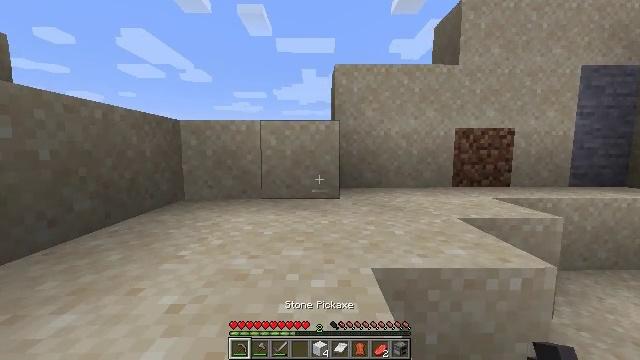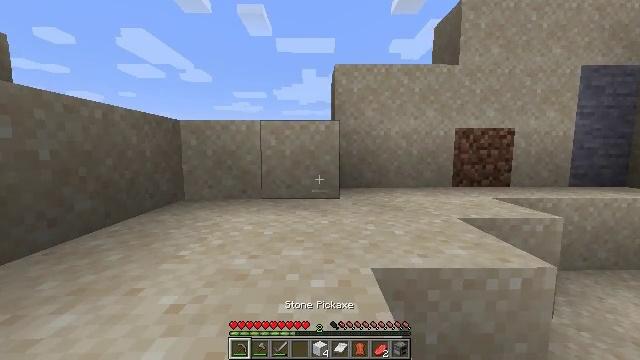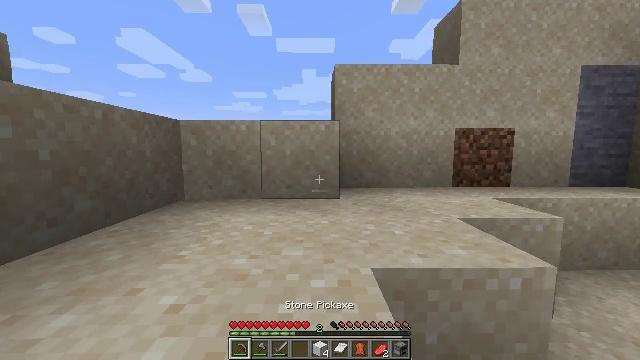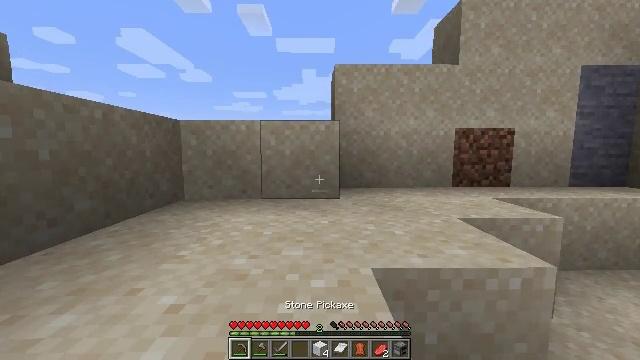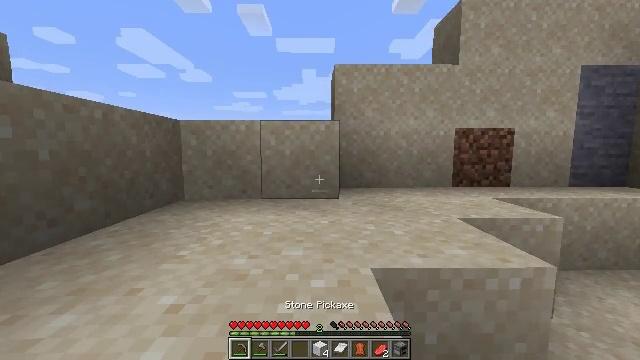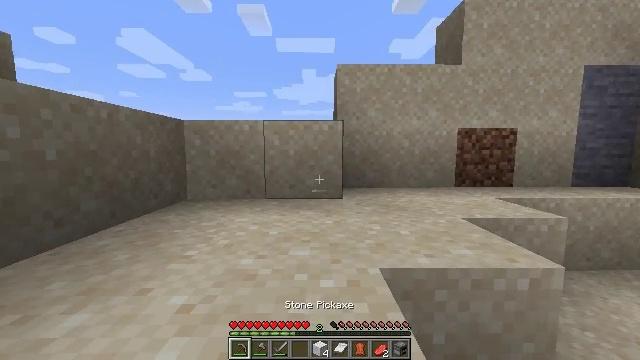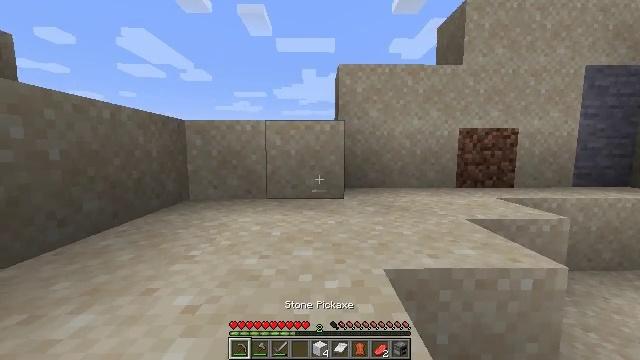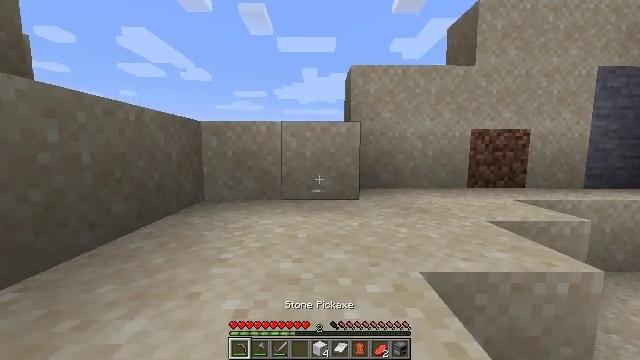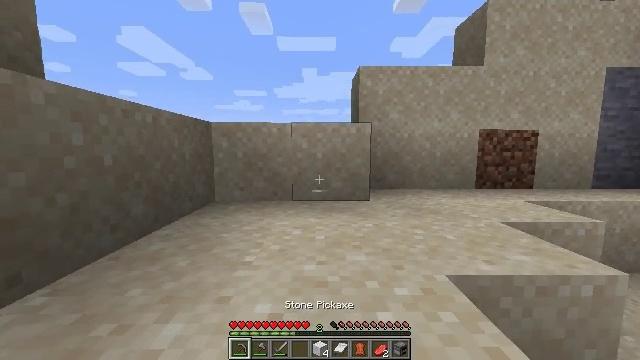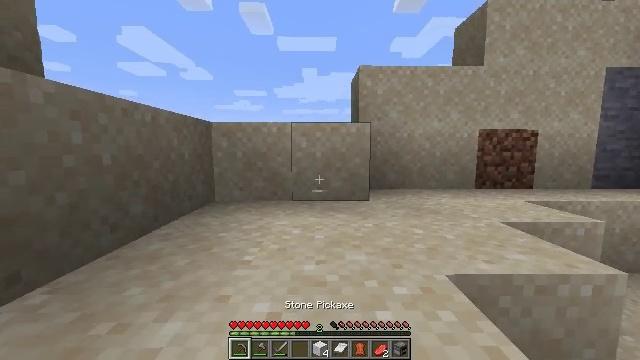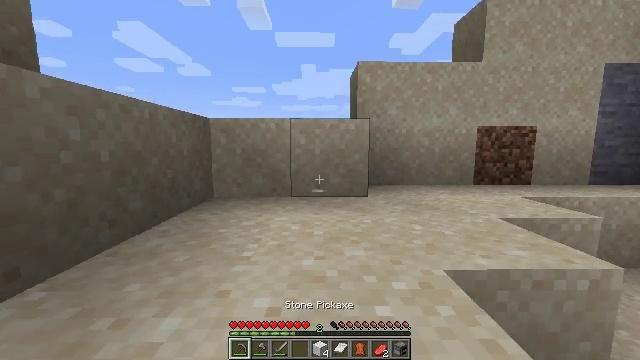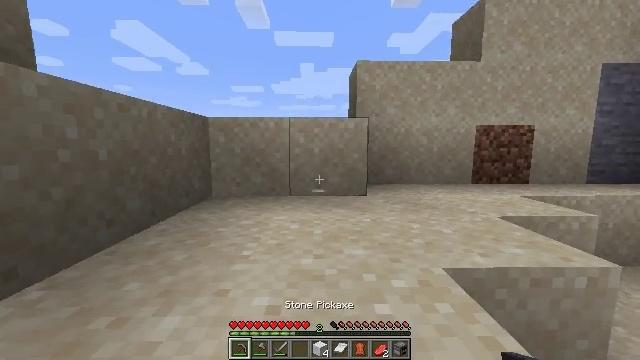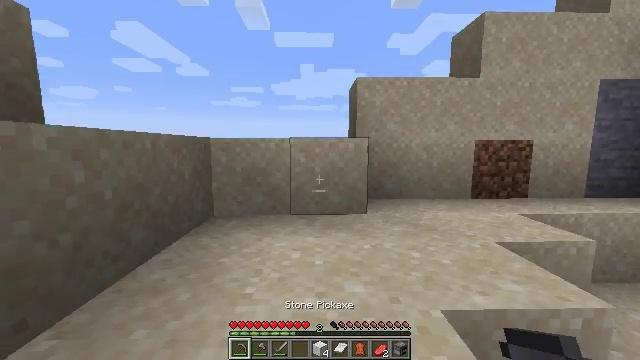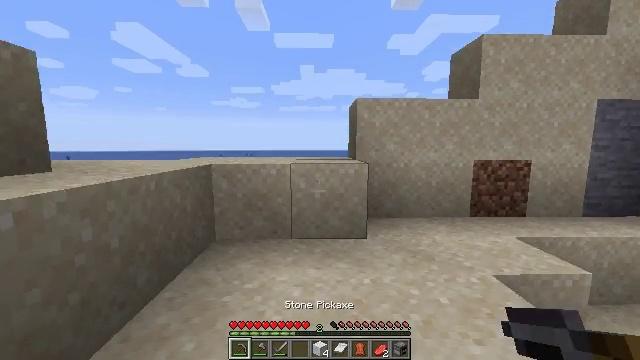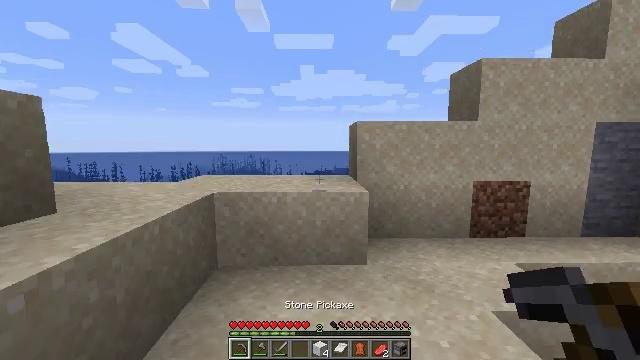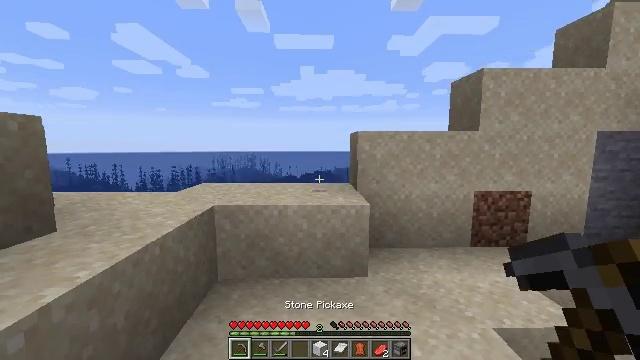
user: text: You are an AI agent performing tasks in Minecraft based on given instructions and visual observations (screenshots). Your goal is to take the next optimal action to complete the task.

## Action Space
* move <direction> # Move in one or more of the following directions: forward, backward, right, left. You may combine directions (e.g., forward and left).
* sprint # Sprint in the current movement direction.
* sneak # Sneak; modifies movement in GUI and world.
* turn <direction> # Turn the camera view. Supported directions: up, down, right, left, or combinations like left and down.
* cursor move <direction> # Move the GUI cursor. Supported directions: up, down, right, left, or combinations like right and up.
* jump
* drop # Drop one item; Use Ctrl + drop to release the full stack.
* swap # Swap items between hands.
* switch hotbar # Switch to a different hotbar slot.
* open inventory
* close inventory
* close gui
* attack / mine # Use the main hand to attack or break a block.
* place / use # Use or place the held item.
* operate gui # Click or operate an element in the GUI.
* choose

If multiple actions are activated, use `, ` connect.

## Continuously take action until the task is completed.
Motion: motion action
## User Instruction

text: Mine the blue bed to pick it up.
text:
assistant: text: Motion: move forward, switch to hotbar 1
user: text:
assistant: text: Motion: move forward, switch to hotbar 1
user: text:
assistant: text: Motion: move forward
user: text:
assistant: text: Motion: move forward
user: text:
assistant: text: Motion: move forward and move left
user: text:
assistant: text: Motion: move forward and move left
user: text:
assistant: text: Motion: move forward and move left
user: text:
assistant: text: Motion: move forward and move left
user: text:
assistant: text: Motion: move forward and move left
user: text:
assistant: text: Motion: move forward
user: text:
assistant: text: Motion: move forward
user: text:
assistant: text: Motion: move forward, jump
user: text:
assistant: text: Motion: move forward, jump
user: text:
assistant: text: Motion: move forward, jump
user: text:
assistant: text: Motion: move forward, jump
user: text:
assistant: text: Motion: move forward
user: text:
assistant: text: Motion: move forward
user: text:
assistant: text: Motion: move forward
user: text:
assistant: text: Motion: move forward
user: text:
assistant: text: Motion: move forward, turn down
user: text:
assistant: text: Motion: move forward
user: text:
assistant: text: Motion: move forward
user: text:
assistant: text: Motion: move forward
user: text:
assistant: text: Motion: move forward
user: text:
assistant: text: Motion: move forward
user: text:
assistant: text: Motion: move forward
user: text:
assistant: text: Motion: move forward
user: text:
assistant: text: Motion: move forward
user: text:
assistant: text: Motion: move forward and move left, jump
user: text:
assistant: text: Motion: move forward and move left, turn right, jump